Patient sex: M
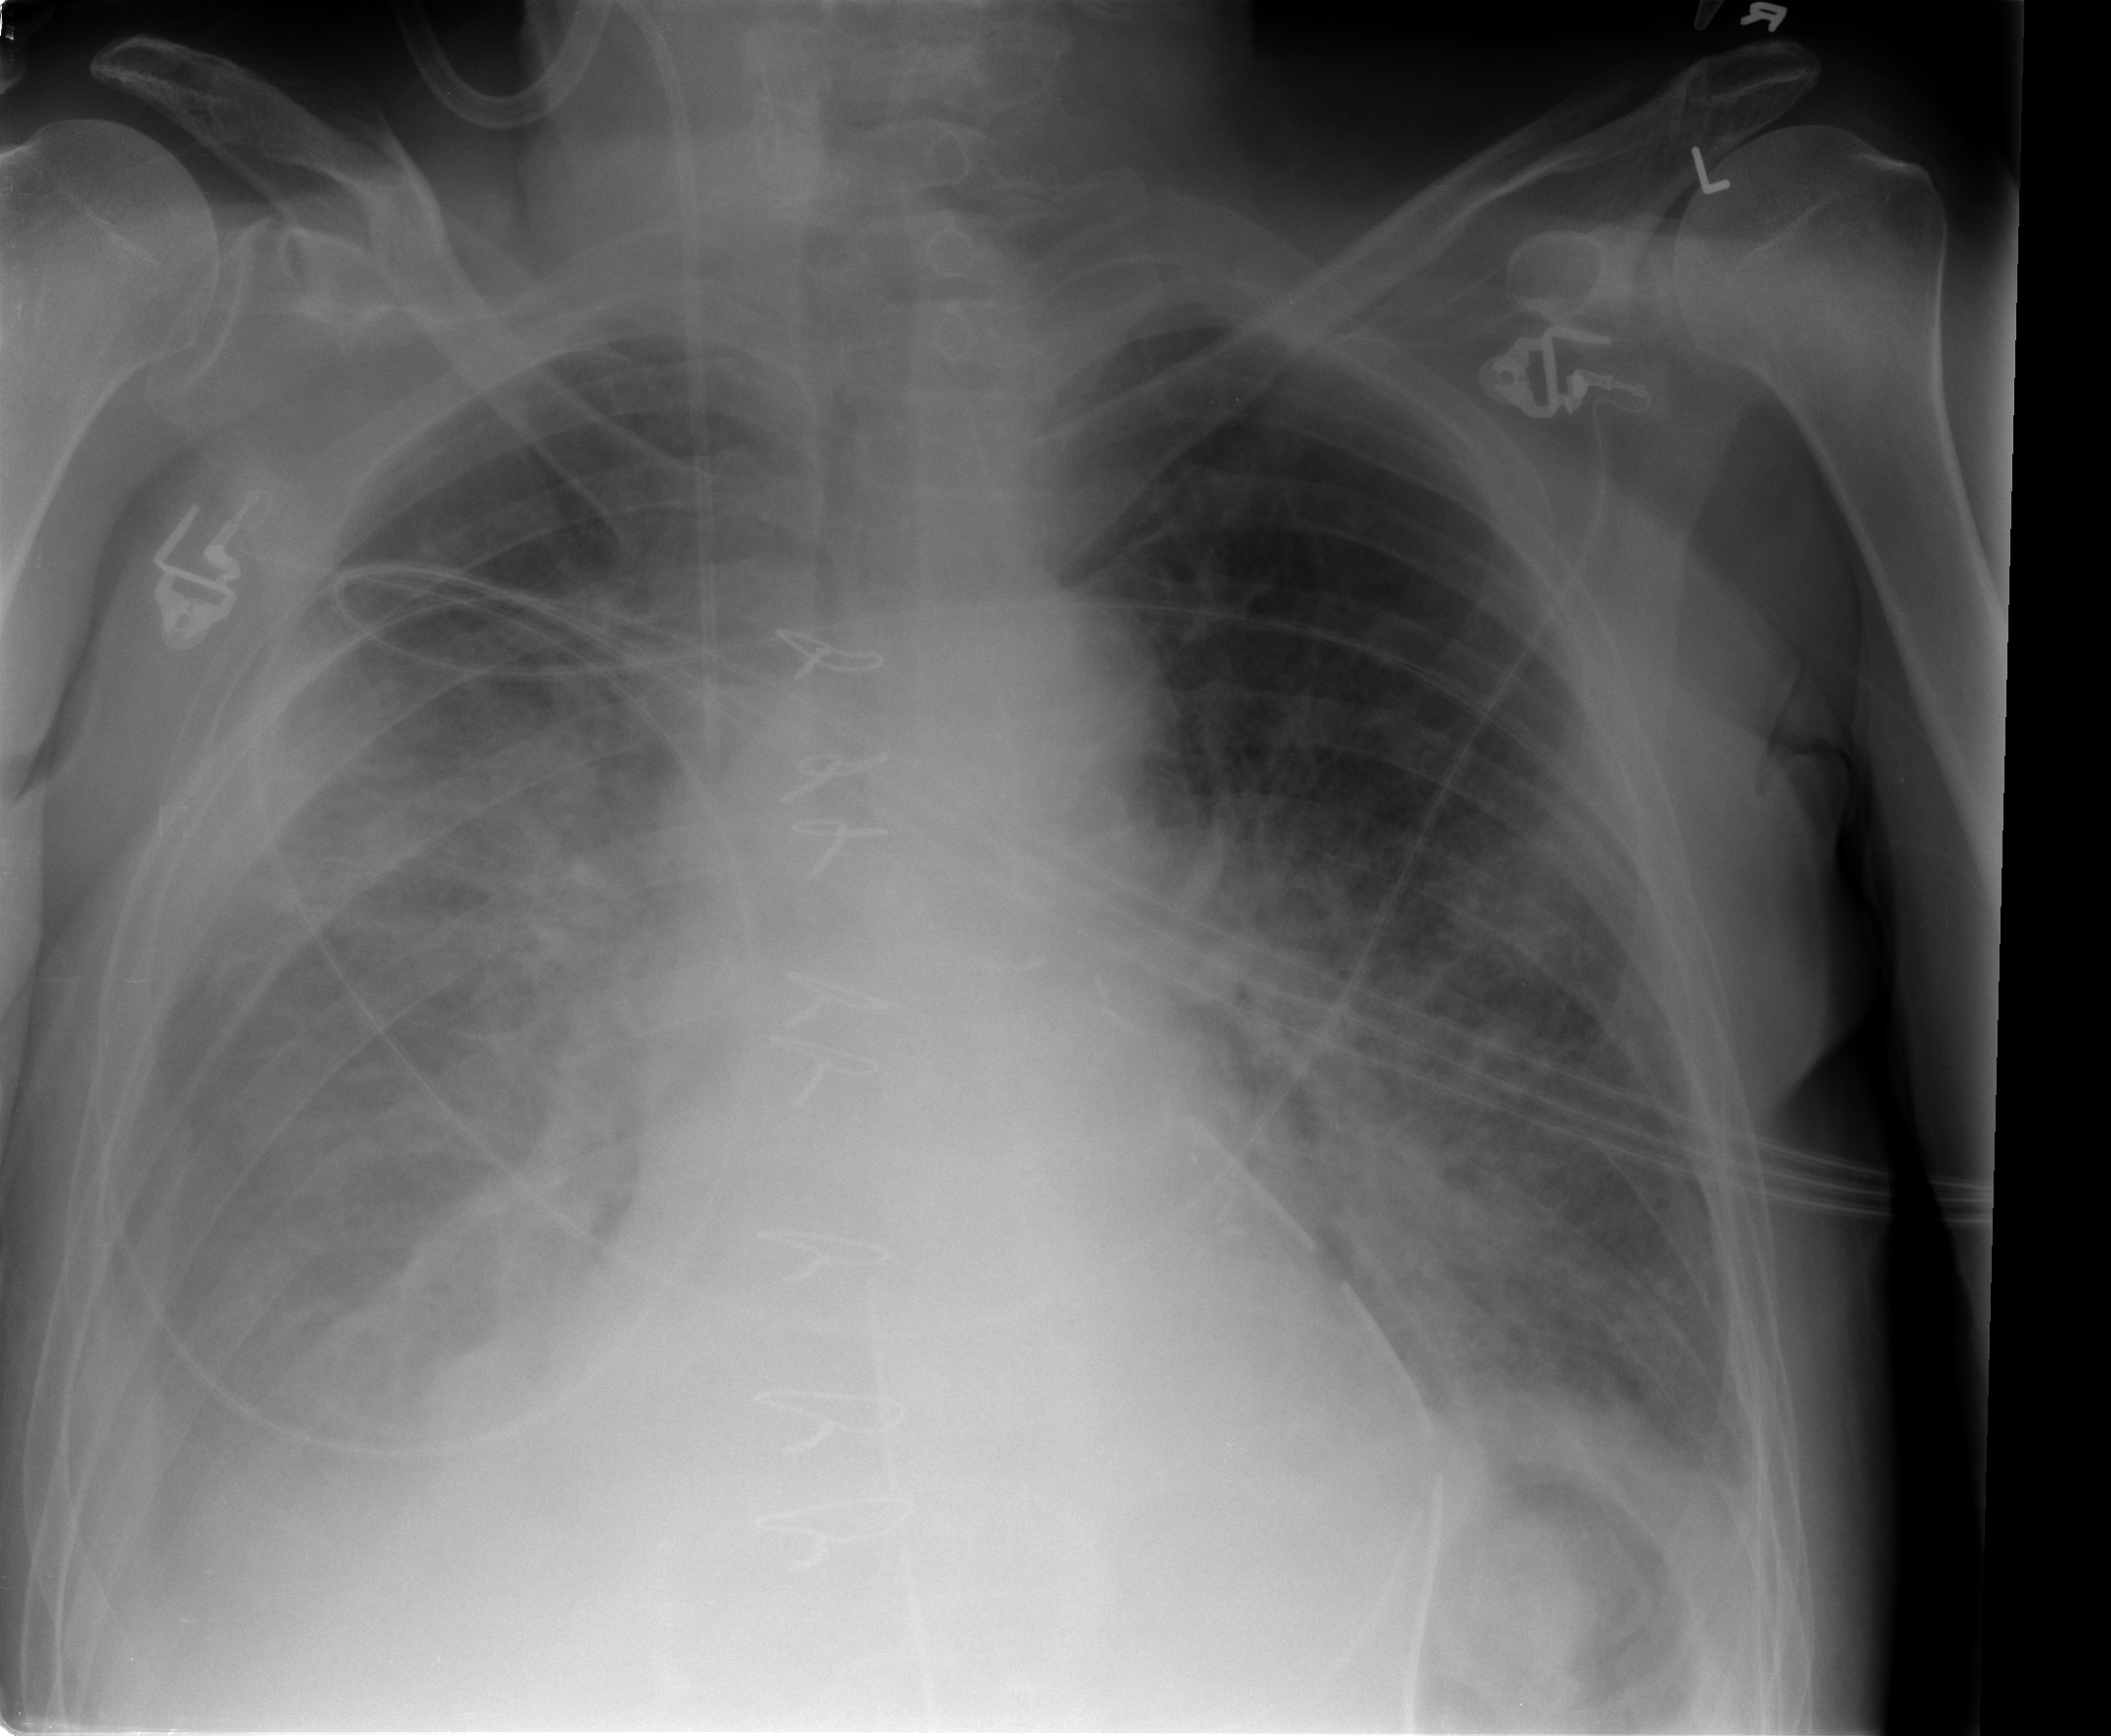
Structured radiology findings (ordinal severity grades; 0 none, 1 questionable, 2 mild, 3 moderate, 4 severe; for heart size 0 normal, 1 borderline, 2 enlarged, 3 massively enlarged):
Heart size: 2
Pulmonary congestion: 3
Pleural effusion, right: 2
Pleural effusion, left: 2
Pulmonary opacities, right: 3
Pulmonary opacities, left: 2
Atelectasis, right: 2
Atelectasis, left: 2